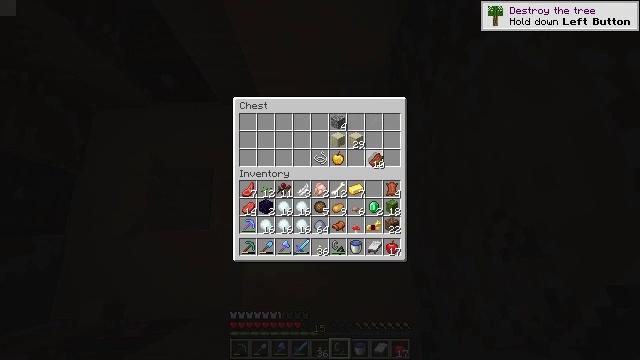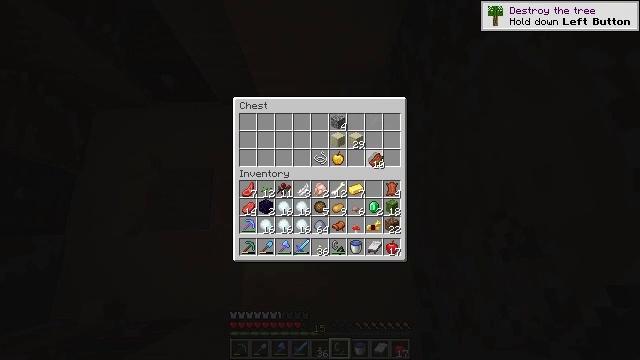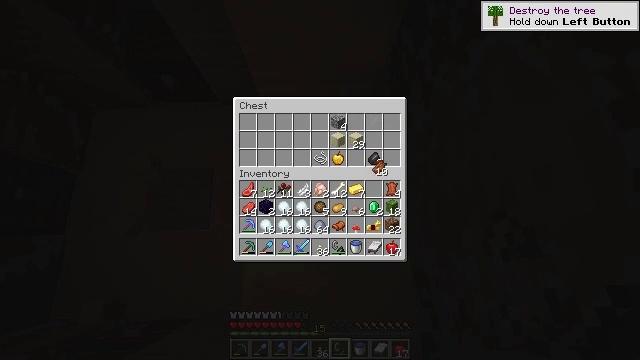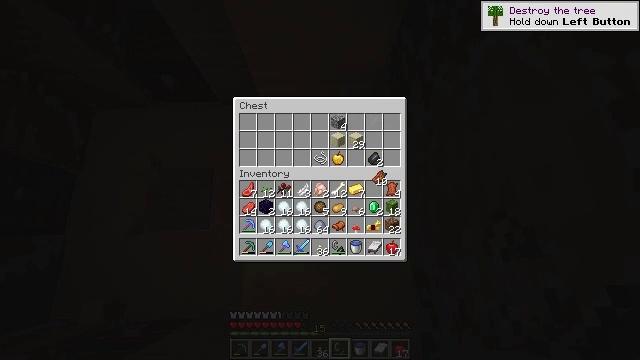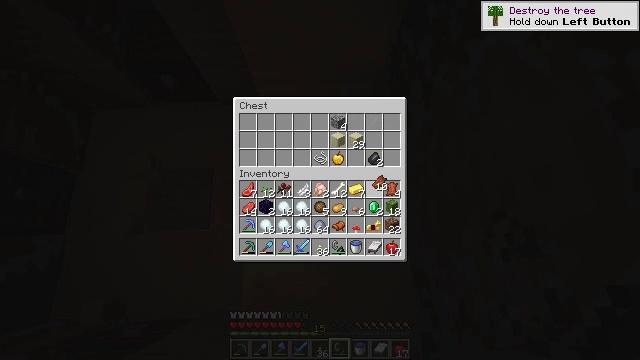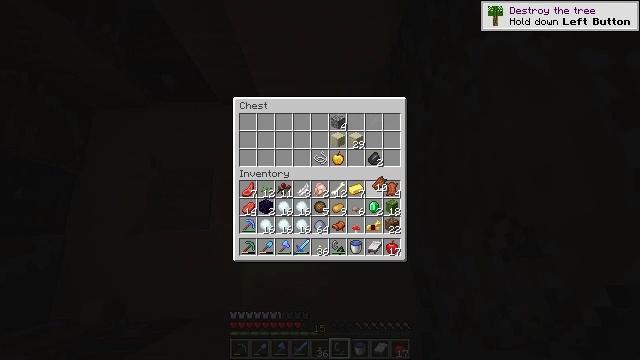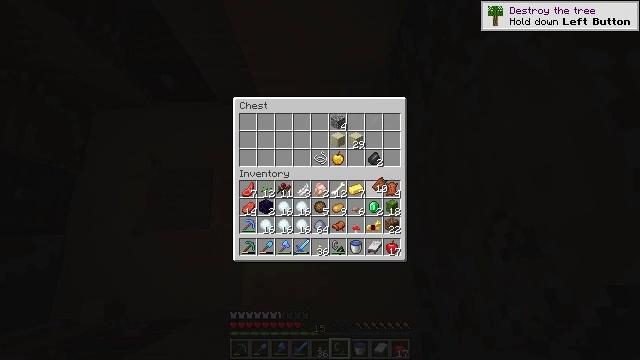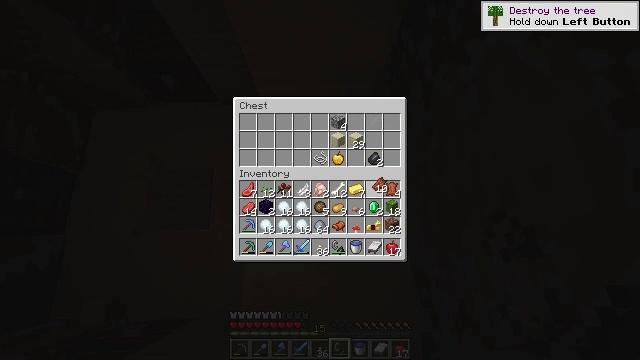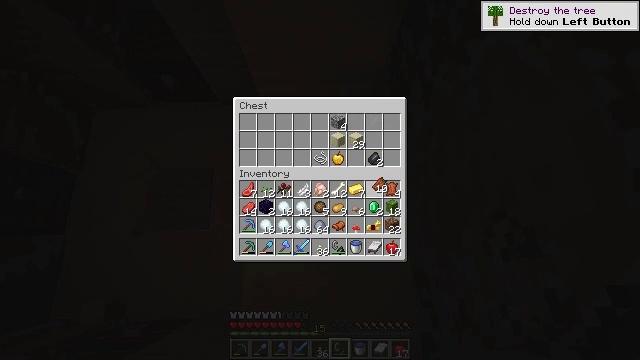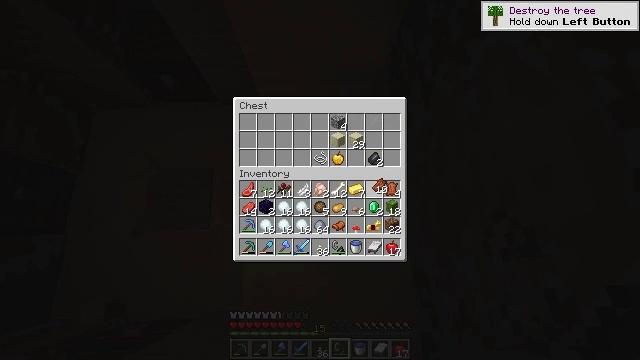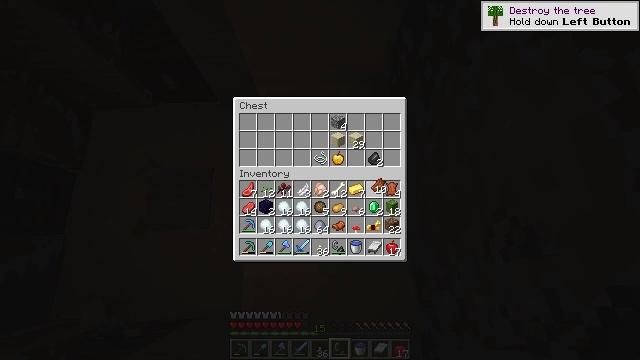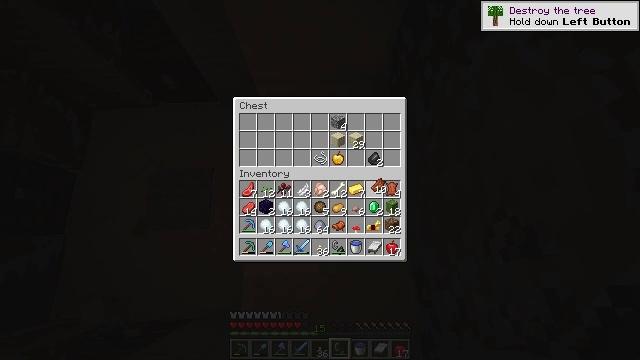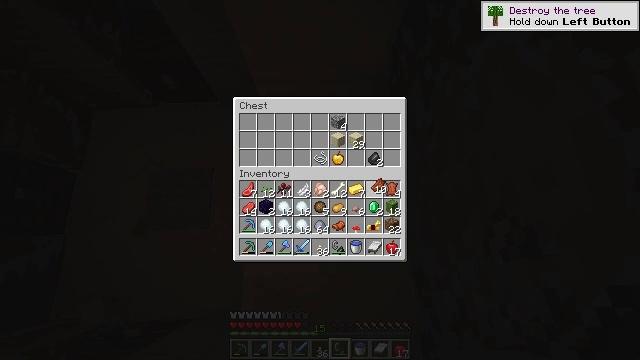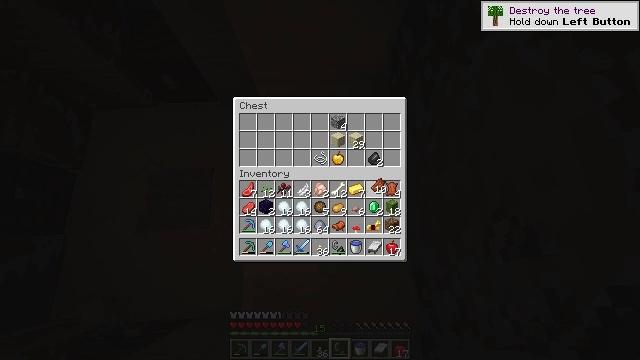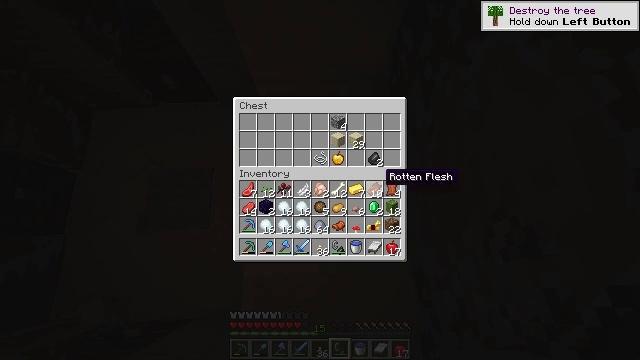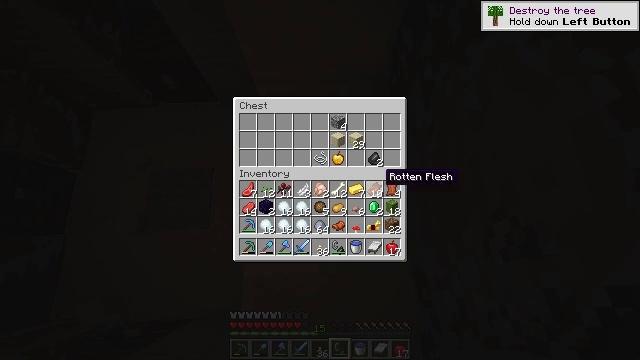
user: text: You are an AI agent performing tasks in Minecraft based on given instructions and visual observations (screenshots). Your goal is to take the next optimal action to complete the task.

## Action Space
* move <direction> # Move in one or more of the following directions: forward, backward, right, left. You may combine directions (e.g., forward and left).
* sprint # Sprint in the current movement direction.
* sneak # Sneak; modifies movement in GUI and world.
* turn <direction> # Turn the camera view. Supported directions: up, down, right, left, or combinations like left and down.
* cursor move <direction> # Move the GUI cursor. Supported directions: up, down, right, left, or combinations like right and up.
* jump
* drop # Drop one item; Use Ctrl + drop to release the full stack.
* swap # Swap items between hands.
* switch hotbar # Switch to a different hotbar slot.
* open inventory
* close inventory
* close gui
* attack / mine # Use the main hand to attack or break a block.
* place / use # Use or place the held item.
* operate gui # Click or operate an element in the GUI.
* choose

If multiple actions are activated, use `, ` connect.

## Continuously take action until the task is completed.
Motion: motion action
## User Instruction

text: Mine the cut sandstone.
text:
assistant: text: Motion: no_op
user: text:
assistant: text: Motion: no_op
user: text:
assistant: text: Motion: cursor move down
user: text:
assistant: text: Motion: no_op
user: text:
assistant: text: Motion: no_op
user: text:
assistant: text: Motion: no_op
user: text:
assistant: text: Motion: no_op
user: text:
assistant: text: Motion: no_op
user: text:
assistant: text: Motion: no_op
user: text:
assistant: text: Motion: no_op
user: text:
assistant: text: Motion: operate gui
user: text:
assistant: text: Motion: operate gui
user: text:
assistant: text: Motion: operate gui
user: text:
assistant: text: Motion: no_op
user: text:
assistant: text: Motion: no_op
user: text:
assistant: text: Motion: no_op
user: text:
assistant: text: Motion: no_op
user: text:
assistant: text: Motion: no_op
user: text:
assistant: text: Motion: no_op
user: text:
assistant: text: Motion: no_op
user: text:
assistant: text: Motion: cursor move up
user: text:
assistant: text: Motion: no_op
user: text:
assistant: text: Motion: cursor move up
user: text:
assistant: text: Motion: no_op
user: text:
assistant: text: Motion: no_op
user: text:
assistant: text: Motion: no_op
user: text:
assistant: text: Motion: no_op
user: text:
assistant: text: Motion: no_op
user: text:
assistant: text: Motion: no_op
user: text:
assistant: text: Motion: no_op